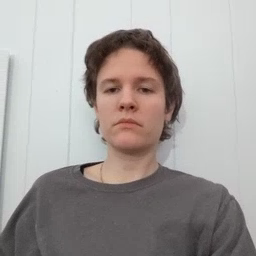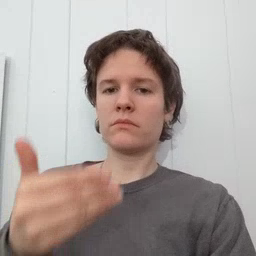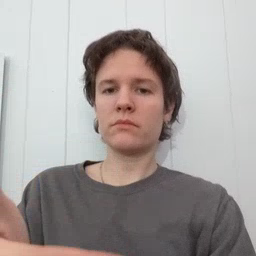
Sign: after